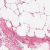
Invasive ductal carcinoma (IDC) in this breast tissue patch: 0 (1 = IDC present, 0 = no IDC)